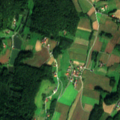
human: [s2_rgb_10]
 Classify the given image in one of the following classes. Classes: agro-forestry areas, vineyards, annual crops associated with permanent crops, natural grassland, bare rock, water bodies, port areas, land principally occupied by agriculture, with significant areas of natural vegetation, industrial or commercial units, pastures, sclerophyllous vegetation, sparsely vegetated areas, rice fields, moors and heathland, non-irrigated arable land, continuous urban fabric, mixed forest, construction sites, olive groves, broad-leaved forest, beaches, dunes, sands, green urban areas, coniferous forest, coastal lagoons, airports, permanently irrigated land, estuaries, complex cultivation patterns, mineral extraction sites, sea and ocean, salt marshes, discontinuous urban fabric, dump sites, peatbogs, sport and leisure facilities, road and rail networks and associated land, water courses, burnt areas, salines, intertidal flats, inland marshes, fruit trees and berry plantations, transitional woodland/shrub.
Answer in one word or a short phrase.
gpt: non-irrigated arable land, complex cultivation patterns, broad-leaved forest